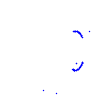
Particle: proton